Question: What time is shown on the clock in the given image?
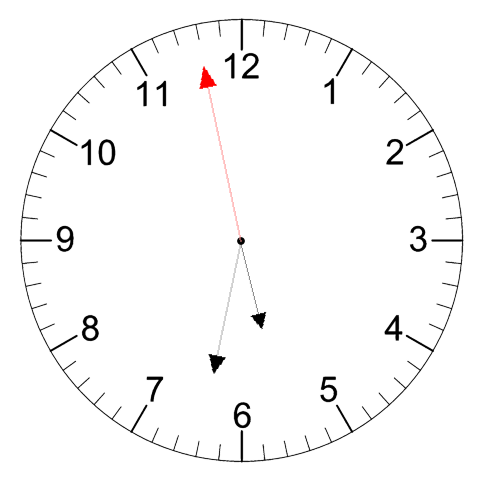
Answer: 05:31:58